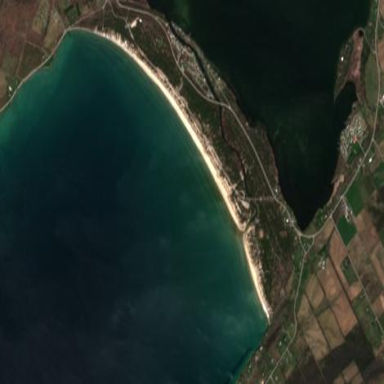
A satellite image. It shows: Sandy beach with natural surroundings.